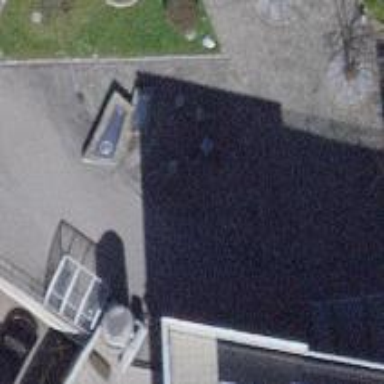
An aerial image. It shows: Public bookcase.